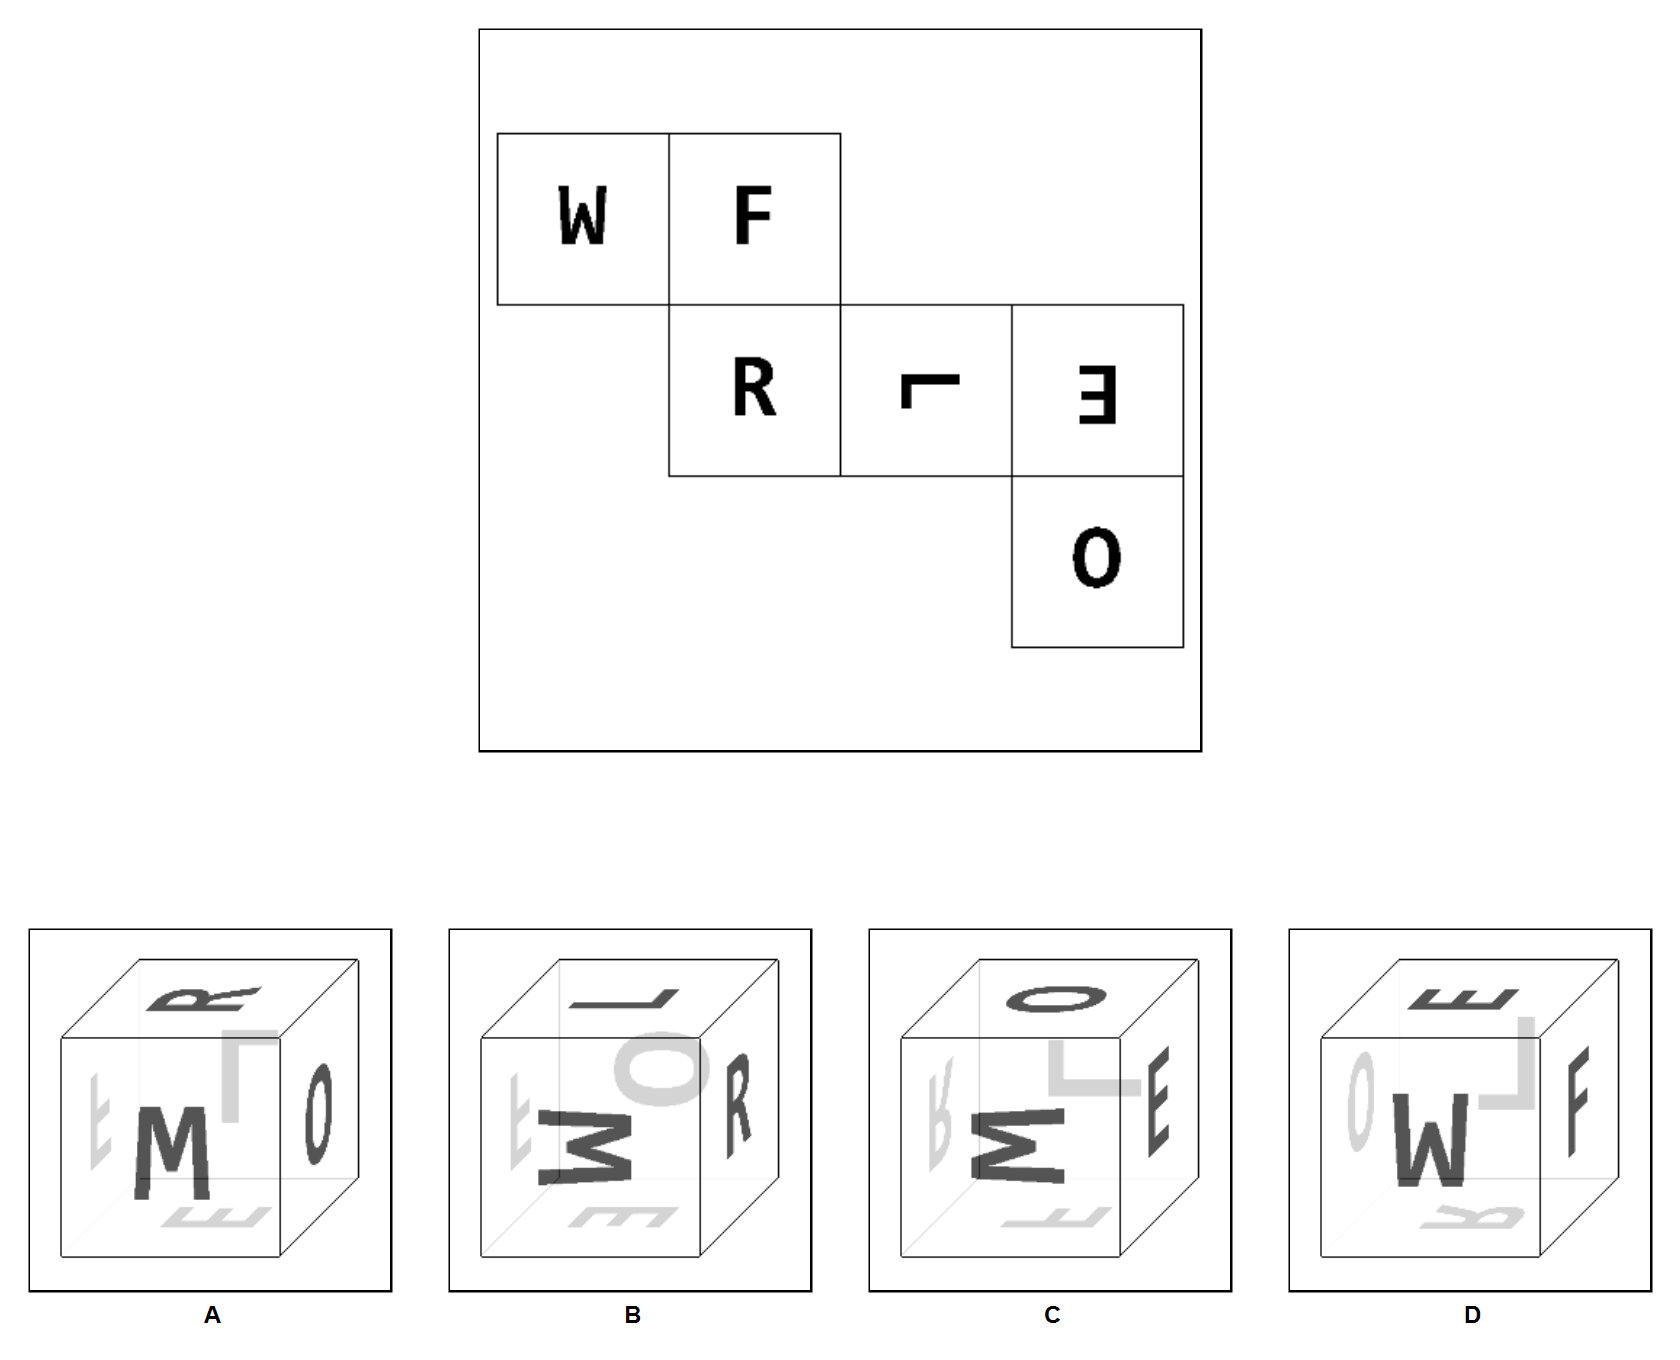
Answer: B